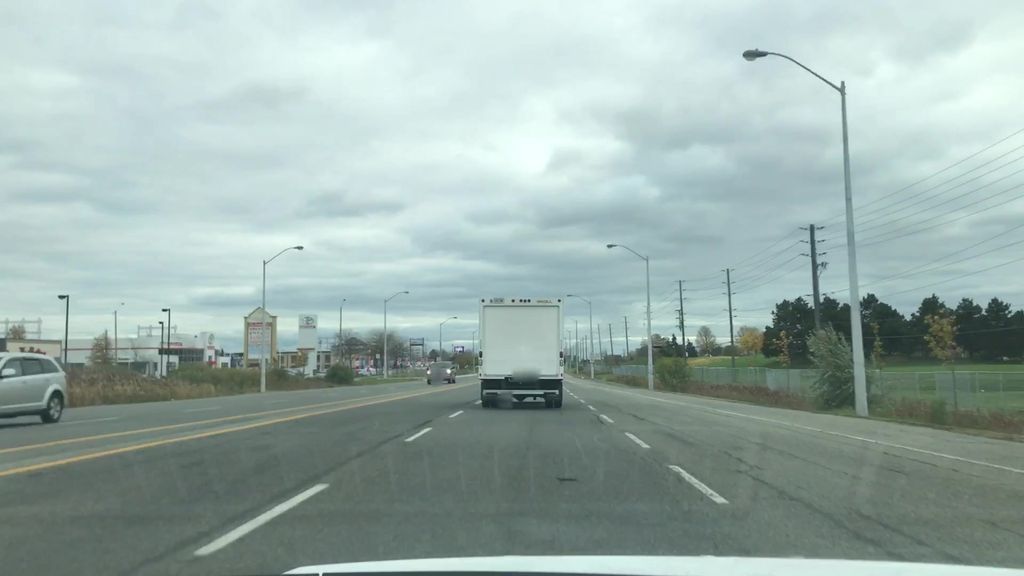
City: toronto